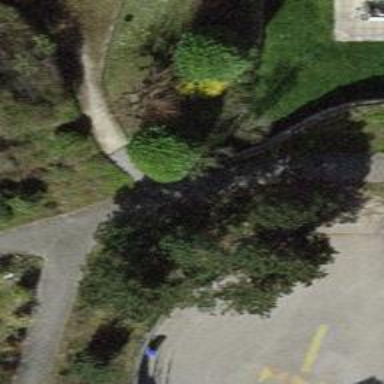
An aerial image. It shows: Set of steps on the road.